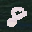
Label: 8